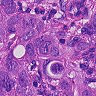
Metastatic tissue present: yes